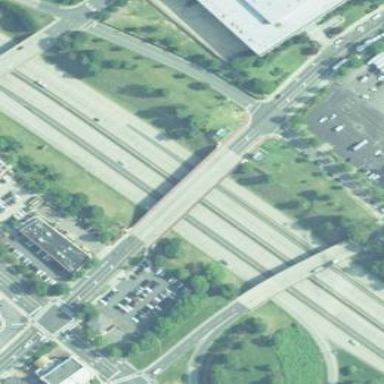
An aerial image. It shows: Bridge that is man-made.